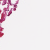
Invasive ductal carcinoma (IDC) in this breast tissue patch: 0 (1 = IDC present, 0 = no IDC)